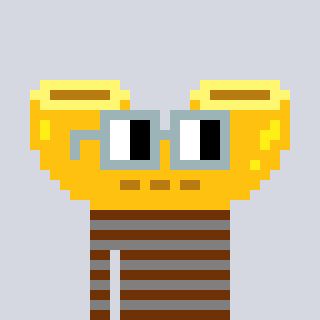
a pixel art character with square dark gray glasses, a macaroni-shaped head and a bluegrey-colored body on a cool background